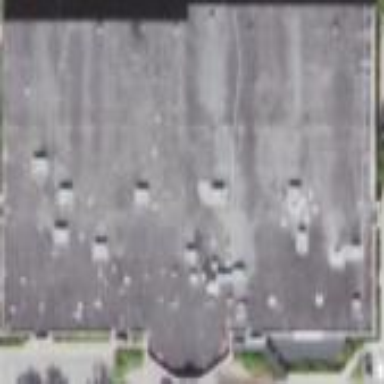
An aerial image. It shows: Building housing bowling alley.